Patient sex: F
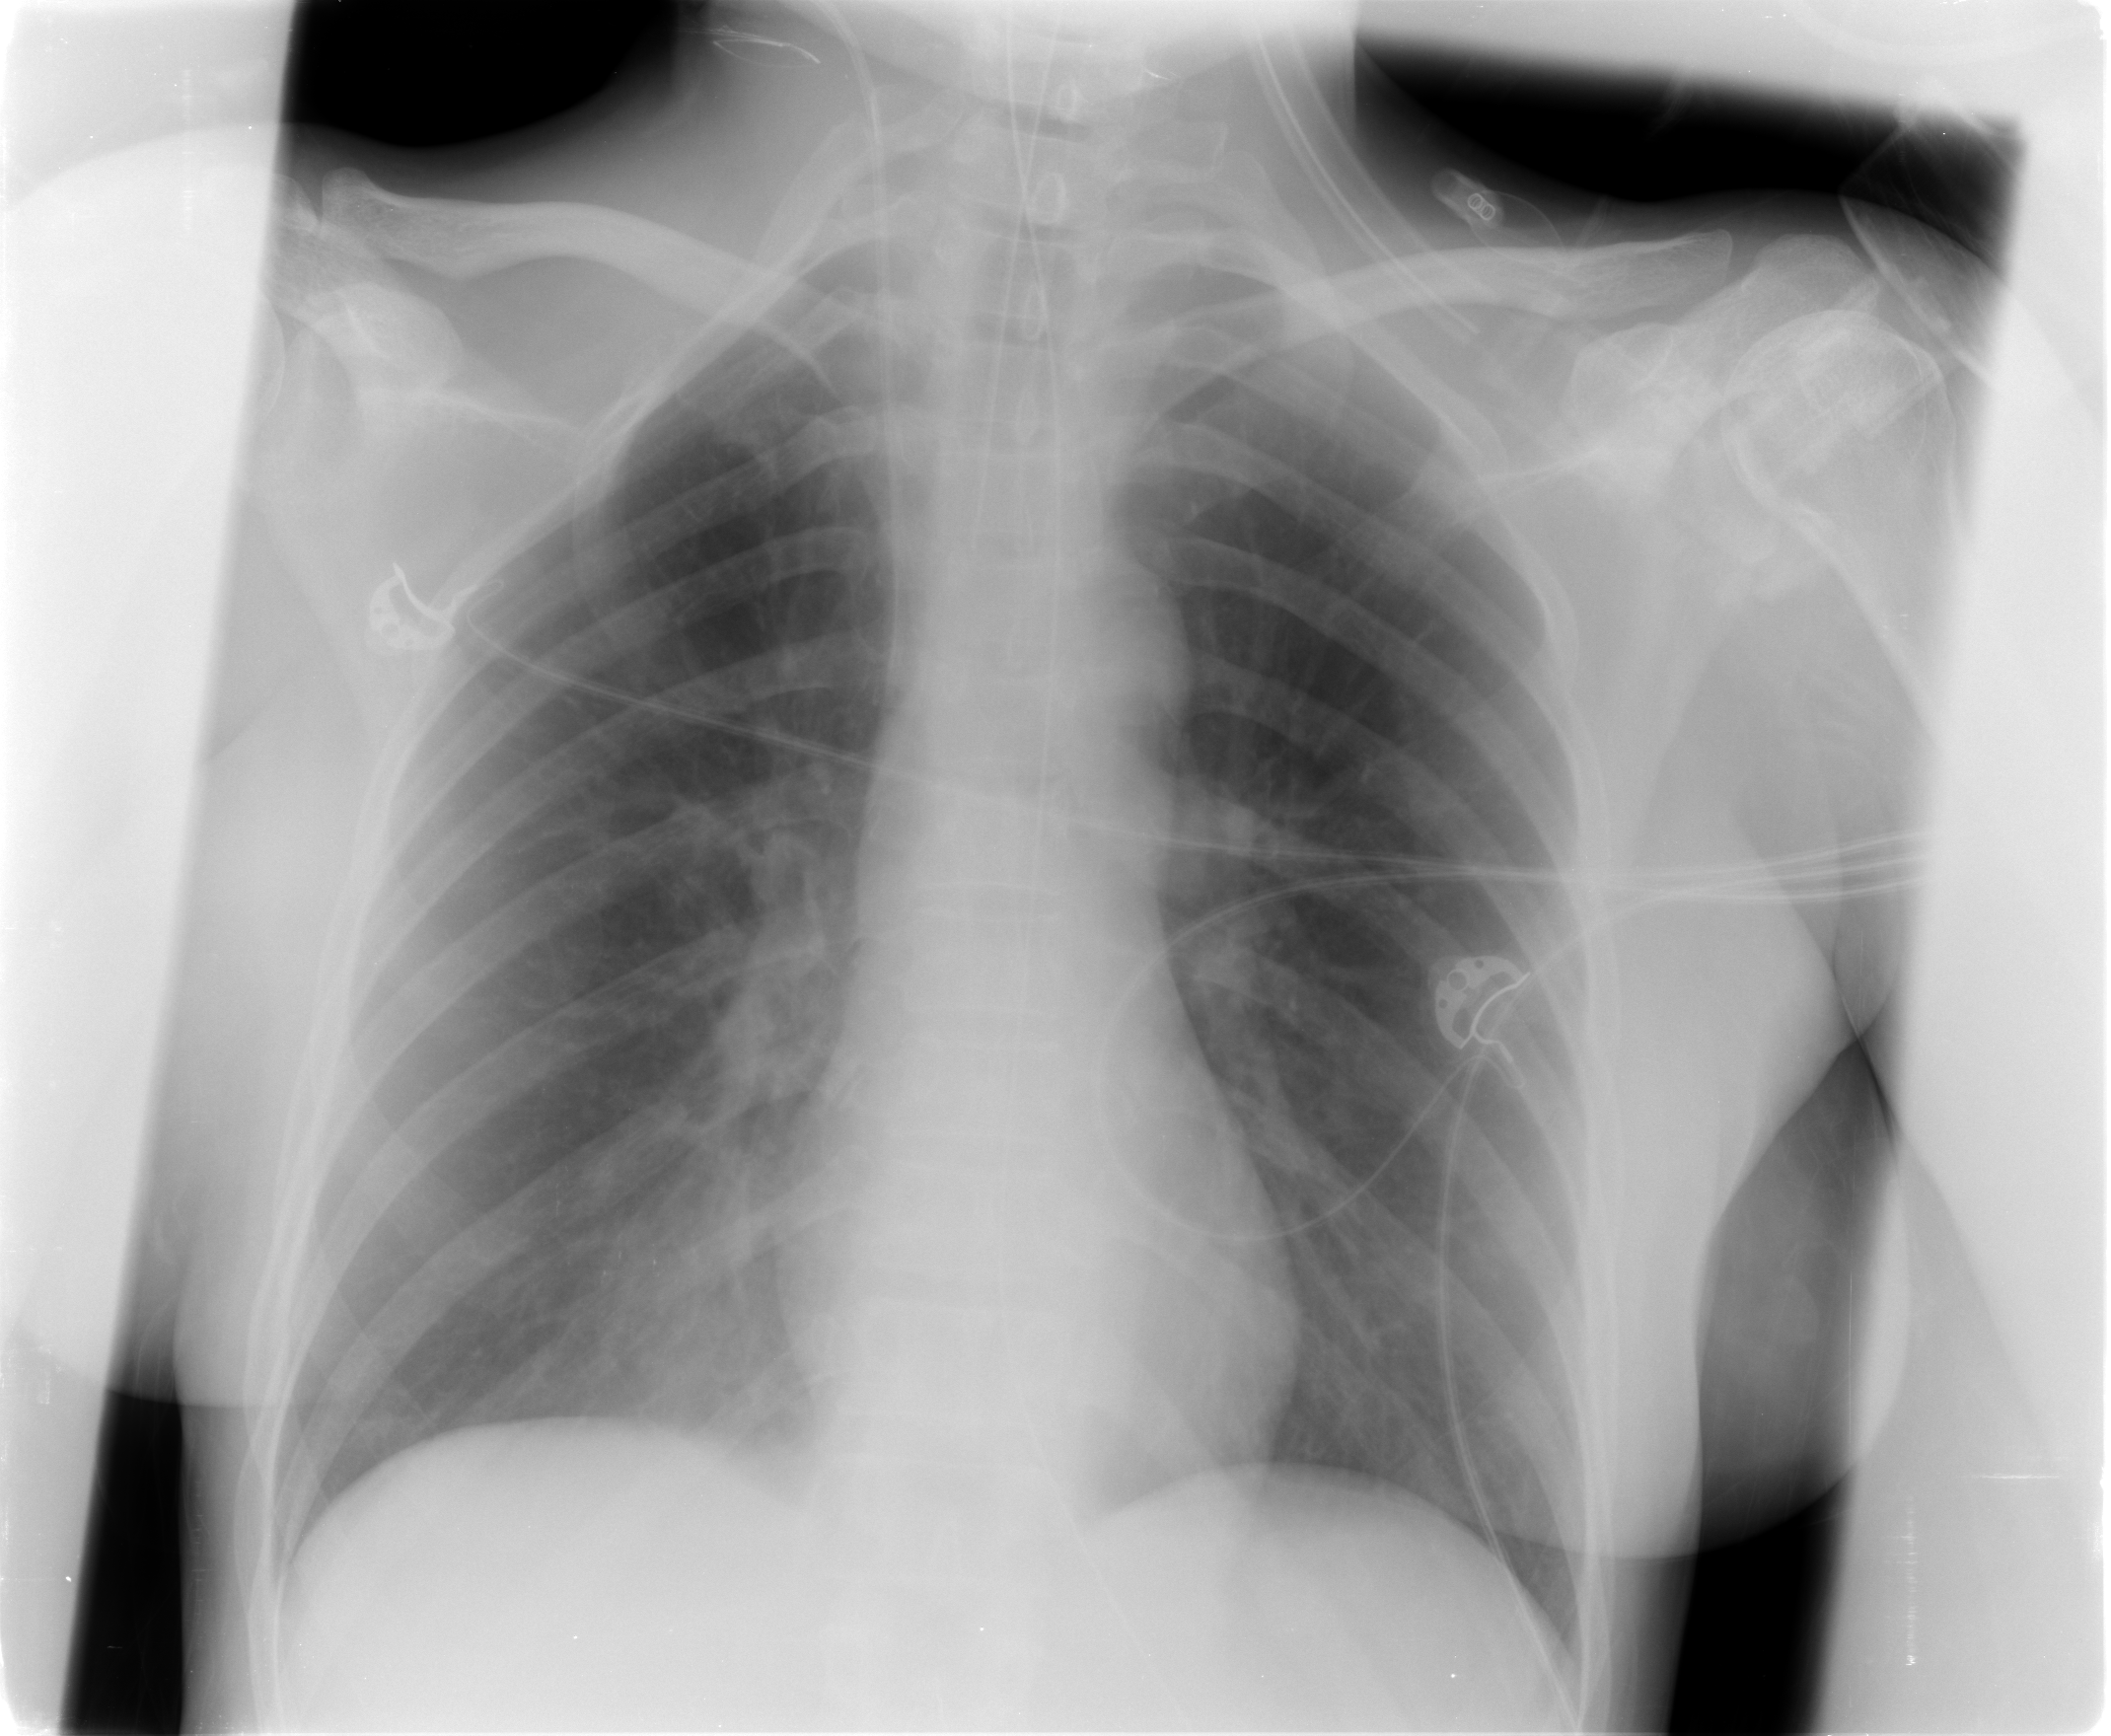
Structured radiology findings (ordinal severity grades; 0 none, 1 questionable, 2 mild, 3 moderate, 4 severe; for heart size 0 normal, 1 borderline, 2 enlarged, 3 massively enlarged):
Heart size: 0
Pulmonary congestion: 0
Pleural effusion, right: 0
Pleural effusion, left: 0
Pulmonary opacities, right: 2
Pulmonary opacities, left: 0
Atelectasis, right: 0
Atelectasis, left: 0